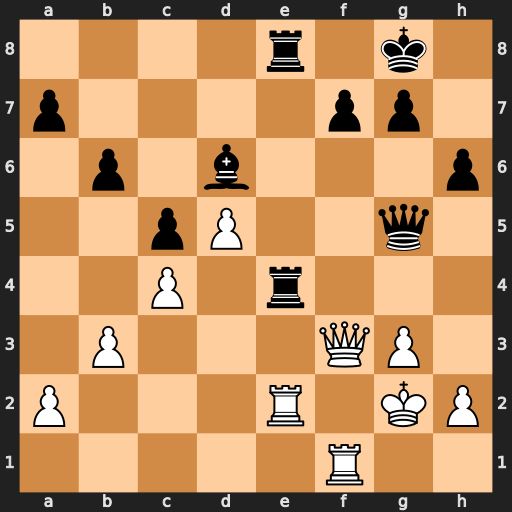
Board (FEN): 4r1k1/p4pp1/1p1b3p/2pP2q1/2P1r3/1P3QP1/P3R1KP/5R2
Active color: w
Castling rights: -
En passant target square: -
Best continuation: Rxe4 Rxe4 Qxe4